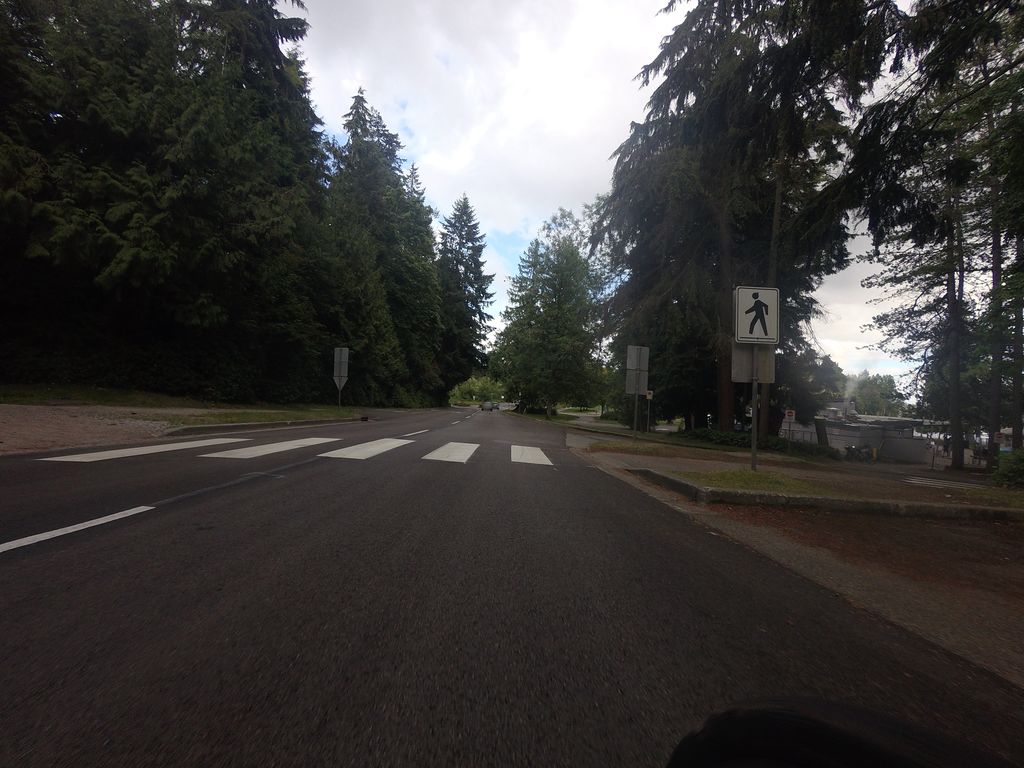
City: vancouver